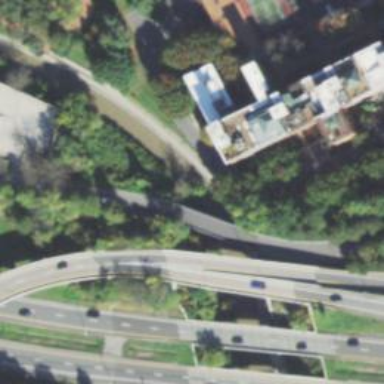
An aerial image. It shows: Abandoned railway passing under residential road bridge.